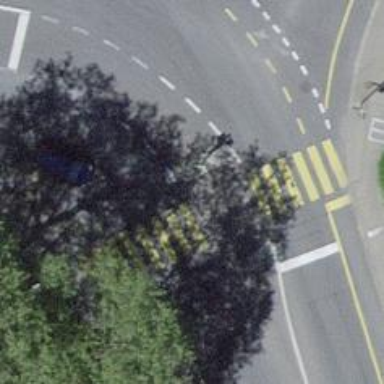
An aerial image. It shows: Uncontrolled crossing with pedestrian island.